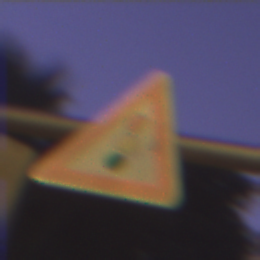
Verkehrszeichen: Lichtzeichenanlage
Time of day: Night
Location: Outdoor (Urban)
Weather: Clear
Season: NotSpecified
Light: Artificial